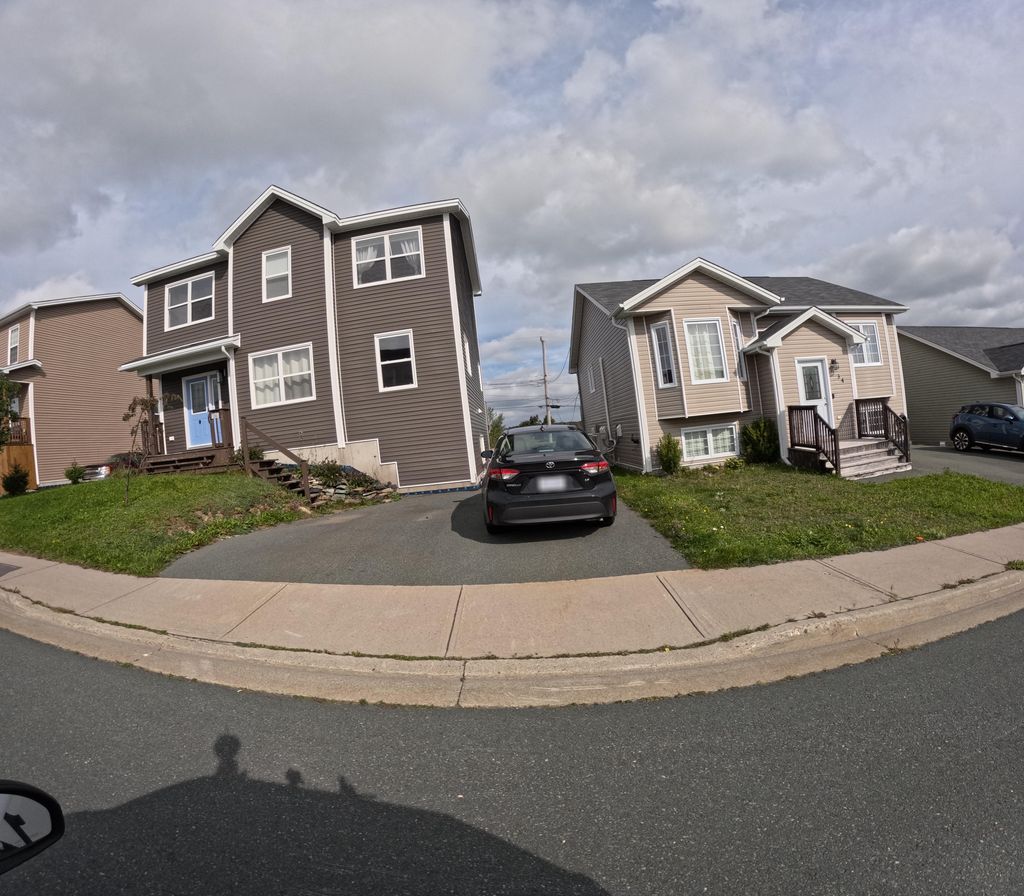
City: st_johns